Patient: sex F, age 55
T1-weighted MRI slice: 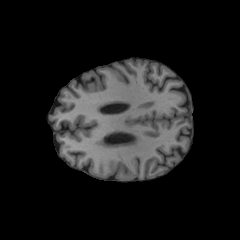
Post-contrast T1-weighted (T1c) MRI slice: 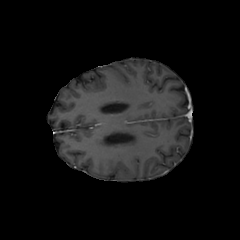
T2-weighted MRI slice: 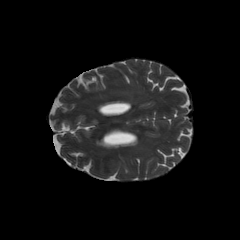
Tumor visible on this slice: no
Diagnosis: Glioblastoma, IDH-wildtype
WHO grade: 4